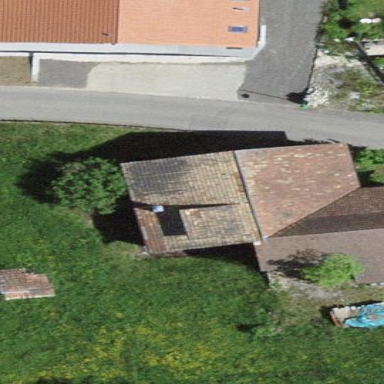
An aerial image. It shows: Farm building.